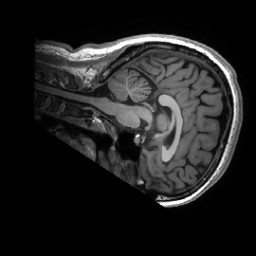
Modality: T1w
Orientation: sagittal
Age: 30
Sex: female
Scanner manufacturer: ge
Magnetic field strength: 3 T
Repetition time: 0.0073 s
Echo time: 0.003 s